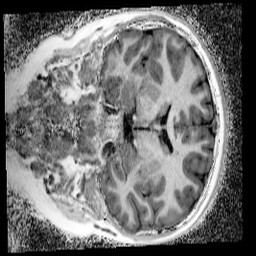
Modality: UNIT1_denoised
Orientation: coronal
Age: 11
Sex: male
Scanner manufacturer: siemens
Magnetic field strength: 3 T
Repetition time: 4 s
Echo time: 0.00299 s